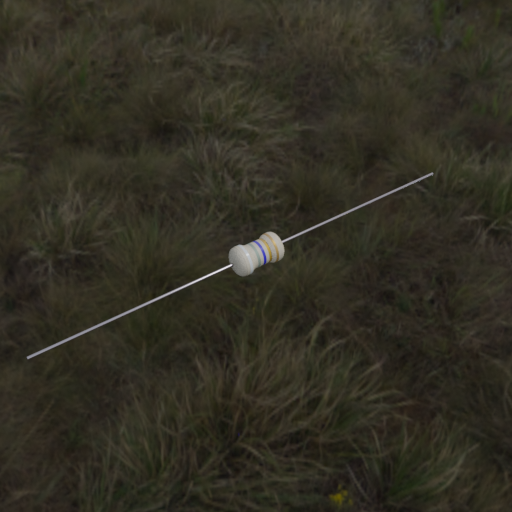
Resistor colour bands (in order): white, silver, blue, gold, gold